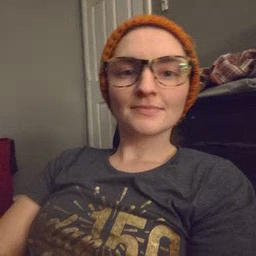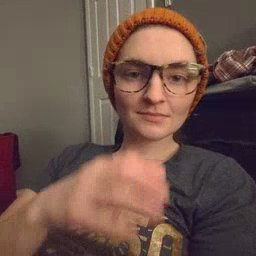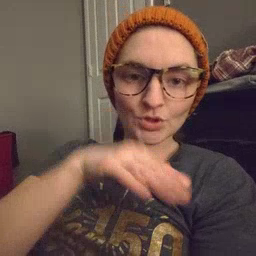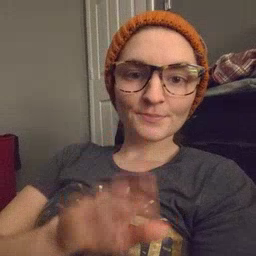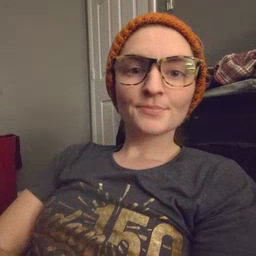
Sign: morning